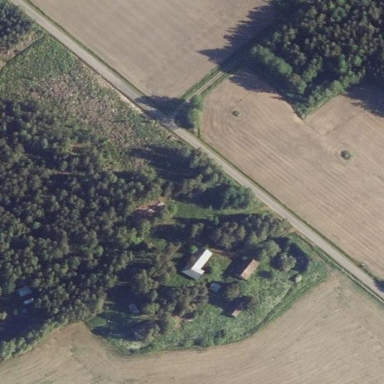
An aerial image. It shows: Farmyard area.